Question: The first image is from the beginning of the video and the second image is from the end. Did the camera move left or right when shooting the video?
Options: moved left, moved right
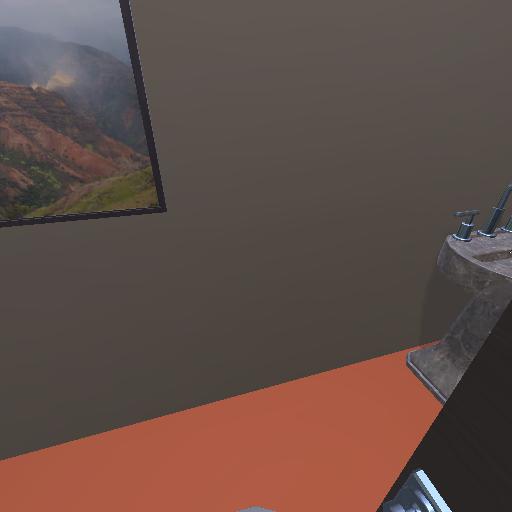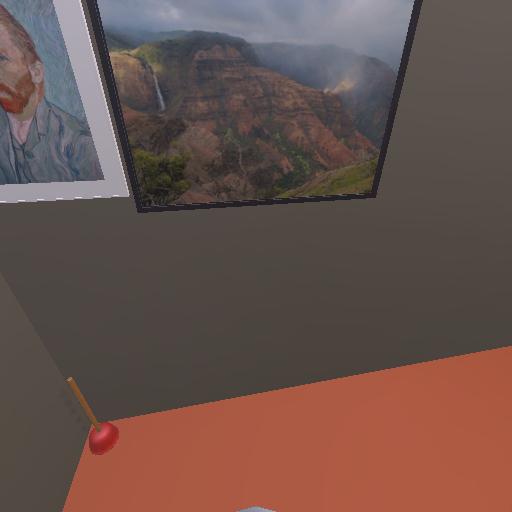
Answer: moved left